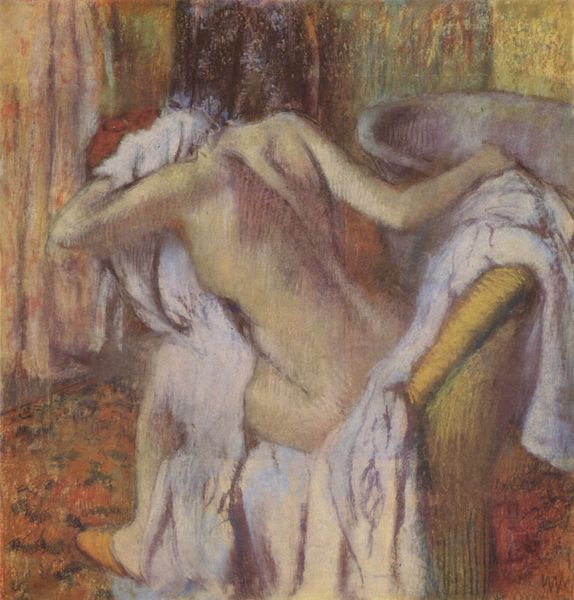
Titel: Sich abtrocknende Frau nach dem Bade
Künstler: Edgar Degas
Standort: London
Institution: National Gallery
Schlagwörter: akt, blau, dunkel, fuß, gemälde, hand, körper, nackt, schatten, umhang, wasser, weiß, baden, badende, gelb, mädchen, sitzen, wäsche, abend, blumen, braun, brust, bunt, busen, daumen, degas, edgar degas, ellbogen, fenster, finger, frau, frisur, haar, hell, holz, kreide, licht, orange, pastell, raum, renoir, rücken, schwarz, stroh, stuhl, stühle, zimmer, rose, rot, tuch, beige, muster, teppich, wand, arm, arme, halten, mensch, hände, innenraum, möbel, portrait, vorhang, morgen, boden, haare, mantel, sessel, sitzend, stoff, stoffe, tücher, decke, person, prostituierte, gebeugt, schulter, schultern, rund, beine, topf, bein, brüste, füße, hintern, rückenansicht, schrank, sofa, ecke, lehne, sitz, trocknen, mauer, lila, violett, nacken, tapete, weiblich, handtuch, handtücher, korb, metall, laken, nackte, ellenbogen, knie, zehe, zehen, wände, rit, abgewandt, bad, dirne, rothaarig, waschen, eisen, linie, abtrocknen, kontur, hinten, rückenakt, schulterblatt, schulterblätter, zeh, greifen, konturen, vorgebeugt, schuh, bademantel, badetuch, badewanne, wanne, toilette, rau, pantoffel, beugen, verwischt, mauern, onne, bottich, korbstuhl, eimer, verdeckt, hausschuh, hausschuhe, pantoffeln, anziehen, weißs, morgens, korbsessel, reinigung, slipper, rattan, stoffs, toffe, körperpflege, korbstühle, inerieur, rattanstuhl, wot, frottee, abens, rotharig, stoffegrün, strostuhl, tags, 1870, abgewand, rucken, kopf genekt, reinfarbig